Question: Whether using the delete or update function, only the last row is updated/deleted. It doesn't matter what field I update/delete, only the last row is passed. I'm unable to find the issue other than the fact that a unique ID is not being passed. I'm new to PDO, so I'm not too familiar with debugging. Any help is appreciated.

'''
<form action="" id="form" method="post">
<?php
function UserForm($customers = array())
{
ob_start(); ?>
<?php
$id = $customers['id'];
?>
<tr>
<td><input type="text" name="name" value="<?php echo $customers['name']; ?>"></td>
<td><input type="text" id="email" name="email" value="<?php echo $customers['email']; ?>"></td>
<td><input type="text" id="phone" name="phone" value="<?php echo $customers['phone']; ?>"></td>
<td><input type="text" id="address" name="address" value="<?php echo $customers['address']; ?>"></td>
<td><input type="text" id="proudct" name="product" value="<?php echo $customers['product']; ?>"></td>
<td><input type="text" id="firmware" name="firmware" value="<?php echo $customers['firmware']; ?>"></td>
<td><input type="text" id="datepicker" class="datepicker" name="purchase_date" value="<?php echo $customers['purchase_date']; ?>"></td>
<td align="center">
<input type="hidden" name="id" value="<?php echo $id; ?>">
<input type="submit" value="<?php echo $id; ?>" name="delete" value="X" onclick="return confirm('WARNING!
Are you sure you want to DELETE?')" >
</td>
</tr>
<tr>
<td colspan="8">
<input type="hidden" name="id_update" value="<?php echo $id; ?>" />
<input type="submit" name="update" value="Update <?php echo $id; ?>" />
</td>
</tr>
<?php
$data = ob_get_contents();
ob_end_clean();
return $data;
} ?>
<?php
$pdo = new PDO("mysql:host=localhost;dbname=project", $username, $password, array(PDO::ATTR_ERRMODE => PDO::ERRMODE_EXCEPTION));
//$query = $pdo->prepare("SELECT * FROM customers ORDER BY purchase_date ASC");
if (isset($_POST['desc'])){
$sort = "desc";
$query = $pdo->prepare("SELECT * FROM customers ORDER BY purchase_date DESC");
}
else {
$sort = "asc";
$query = $pdo->prepare("SELECT * FROM customers ORDER BY purchase_date ASC");
}
$query->execute();
?>
<table class="table table-striped table-bordered table-responsive">
<thead>
<tr>
<th>Name</th>
<th>Email</th>
<th>Phone</th>
<th>Address</th>
<th>Product</th>
<th>Firmware Version</th>
<th align="center">
Purchase Date
<?php
if ($sort == "asc") {
echo '<input type="hidden" value="Desc" name="desc" id="sort">';
echo '<a name="desc" href="javascript: submitform()">Desc</a>';
}
else {
echo '<input type="hidden" value="Asc" name="asc" id="sort">';
echo '<a name="asc" href="javascript: submitform()">Asc</a>';
}
?>
</th>
<th>Delete</th>
</tr>
</thead>
<?php
while($customers = $query->fetch(PDO::FETCH_ASSOC)){
echo UserForm($customers);
} //end of while
// Delete customer
if(isset($_POST['delete'])) {
try{
$id = $_POST['id'];
$query = $pdo->prepare("delete from customers where id = :id");
$query->bindParam(':id', $id);
$query->execute(array(':id' => $id));
echo "Customer successfully deleted." . $_POST['id'];
echo '<META http-equiv="refresh" content="1;URL=view_edit.php">';
}catch(PDOException $e){
echo "Failed to delete the MySQL database table ... :".$e->getMessage();
} //end of try
} //end of isset delete
// Edit customer
if(isset($_POST['update'])) {
try {
$name = $_POST['name'];
$id = $_POST['id'];
$email = $_POST['email'];
$phone = $_POST['phone'];
$address = $_POST['address'];
$product = $_POST['product'];
$firmware = $_POST['firmware'];
$purchase_date = $_POST['purchase_date'];
$query = $pdo->prepare("UPDATE customers SET name = '$name', email = '$email', phone = '$phone', address = '$address', product = '$product', firmware = '$firmware', purchase_date = '$purchase_date' where id = '$id'");
$query -> execute( array(
':name' => $name,
':email' => $email,
':phone' => $phone,
':address' => $address,
':product' => $product,
':firmware' => $firmware,
':purchase_date' => $purchase_date
));
echo "Customer succesfully updated" . $id;
echo '<META http-equiv="refresh" content="1;URL=view_edit.php">';
}catch(PDOException $e){
echo "Error! Failed to update customers :".$e->getMessage();
}//end of try
} //end of isset update
?>
'''
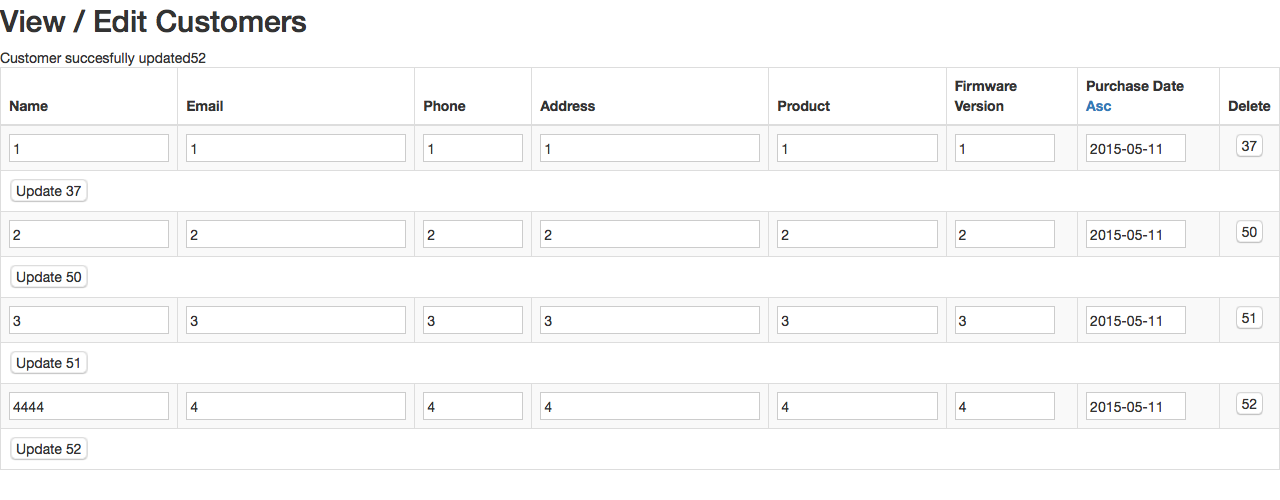
Answer: To debug your code, try using 'print_r($_POST); exit();' immediately after your 'if(isset($_POST['delete/update'])) {' to see what's being passed in the array when you post.
I'm a bit of a noob myself, but I suspect the problem here could be you haven't defined where your form starts and ends, so you're submitting the whole table. Try adding a form for each of your records, with a form name the same as your customer id.
'<form name="formname<?php echo $id; ?>">' ... your input fields and submit button... '</form>', then when you submit, you'll only be submitting that particular form and the data it contains.
I hope that helps!